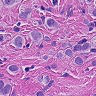
Metastatic tissue present: yes